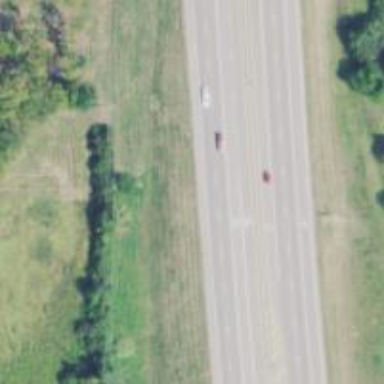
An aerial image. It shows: Trunk highway with expressway features.